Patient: sex M, age 55
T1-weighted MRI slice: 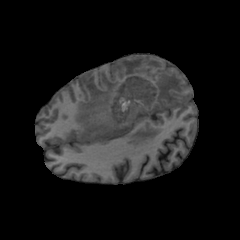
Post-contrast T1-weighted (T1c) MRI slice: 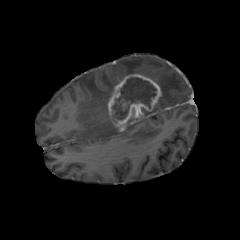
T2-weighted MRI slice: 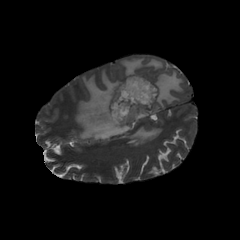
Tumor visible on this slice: yes
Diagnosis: Glioblastoma, IDH-wildtype
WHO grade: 4